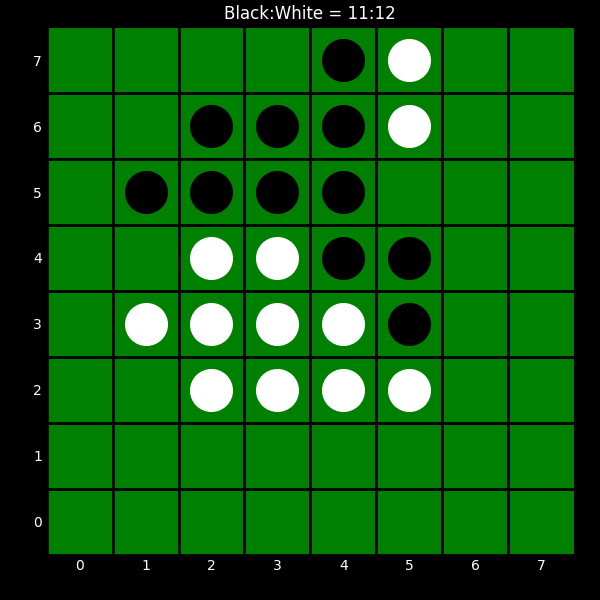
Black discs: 11
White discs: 12